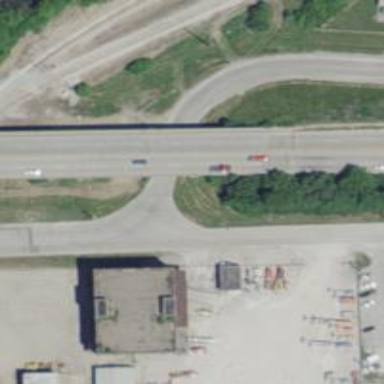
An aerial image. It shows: Primary highway bridge on expressway.